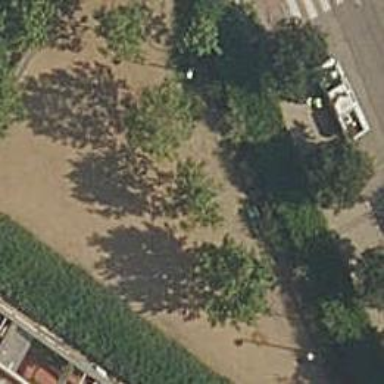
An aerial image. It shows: Deciduous broadleaved tree in park.